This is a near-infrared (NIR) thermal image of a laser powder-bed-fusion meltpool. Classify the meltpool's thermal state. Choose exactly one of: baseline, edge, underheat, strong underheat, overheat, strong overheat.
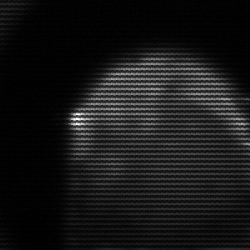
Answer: edge